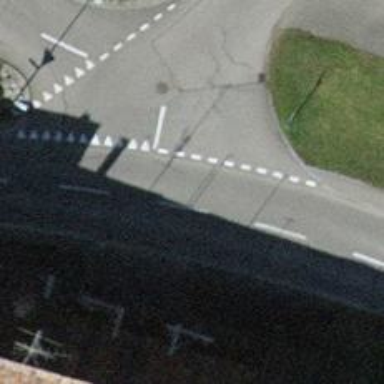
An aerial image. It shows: Road with "give way" sign.